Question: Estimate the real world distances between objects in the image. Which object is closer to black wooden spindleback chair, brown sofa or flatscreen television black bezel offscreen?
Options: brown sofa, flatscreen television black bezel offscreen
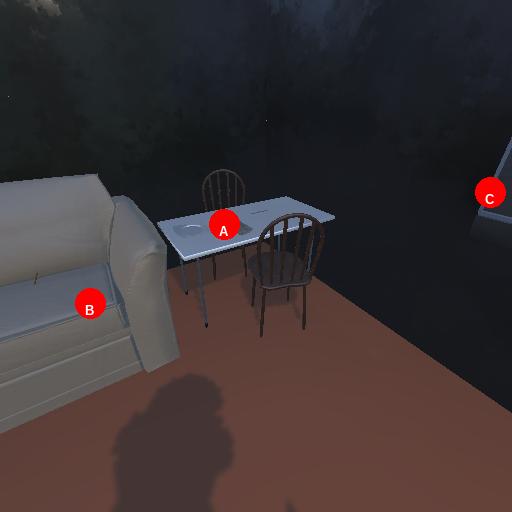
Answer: brown sofa